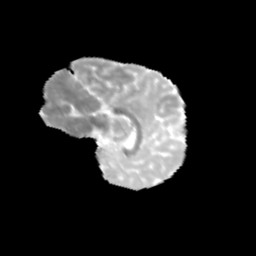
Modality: MD
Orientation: sagittal
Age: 12
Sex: female
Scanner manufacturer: siemens
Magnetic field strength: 3 T
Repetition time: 3.8 s
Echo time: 0.07 s